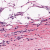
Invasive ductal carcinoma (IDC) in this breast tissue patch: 0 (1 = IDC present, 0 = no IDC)